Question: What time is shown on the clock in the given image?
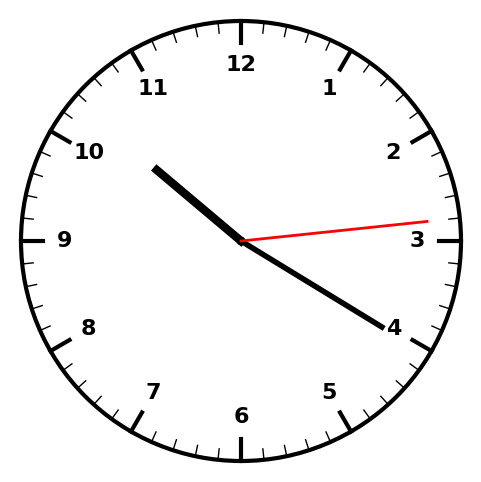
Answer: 10:20:14